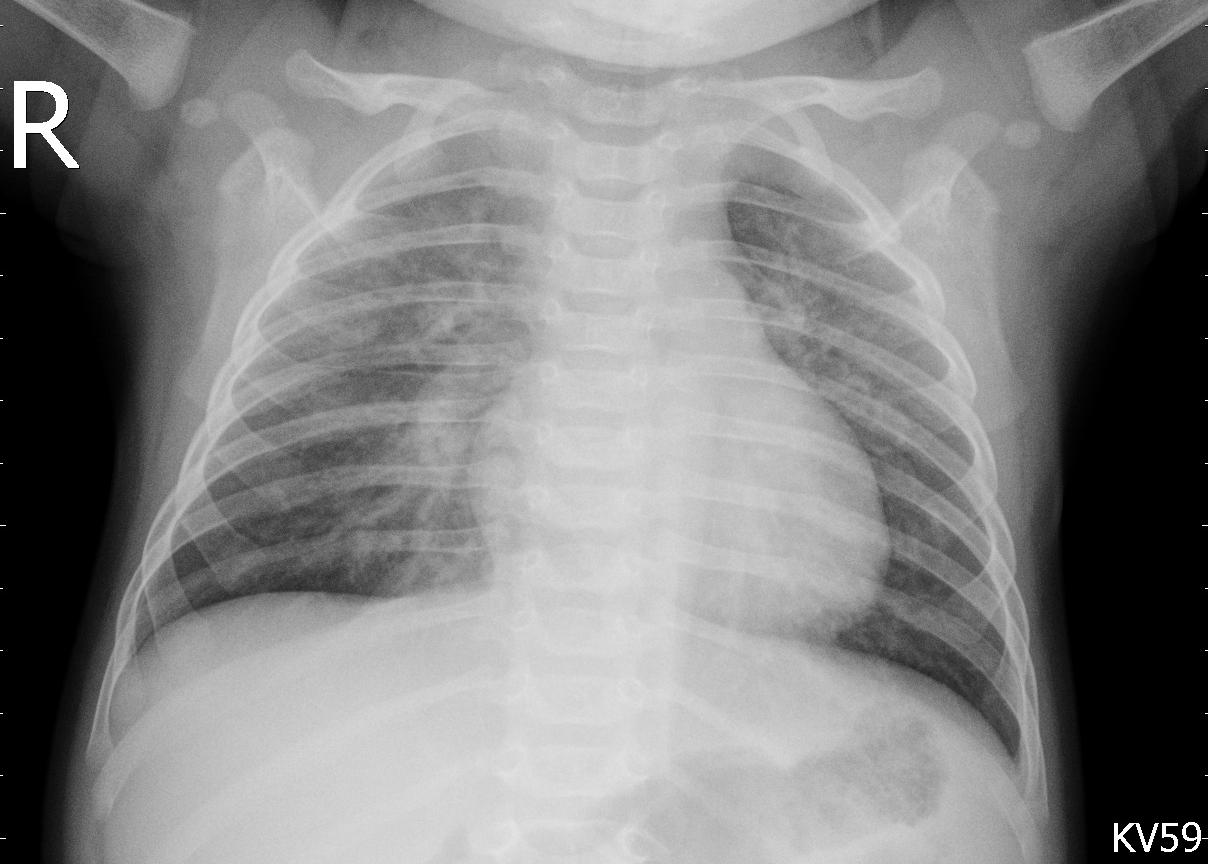
Diagnosis: PNEUMONIA